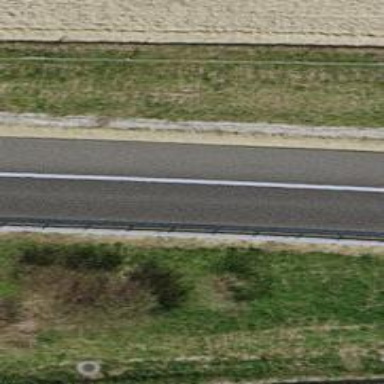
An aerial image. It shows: Motorway link.